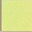
Piece: xx